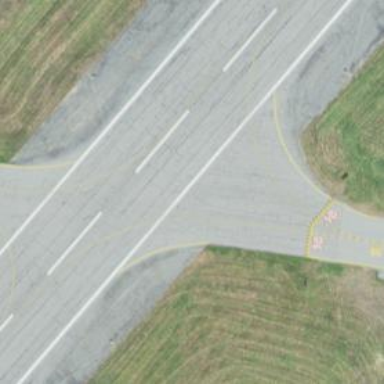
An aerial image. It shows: Image of taxiway at airport.